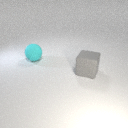
large gray rubber cube in front of large cyan rubber sphere